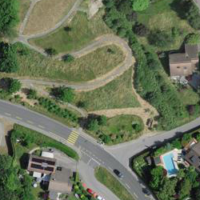
EUNIS habitat code: 55
Species observed at this site:
Ficus carica